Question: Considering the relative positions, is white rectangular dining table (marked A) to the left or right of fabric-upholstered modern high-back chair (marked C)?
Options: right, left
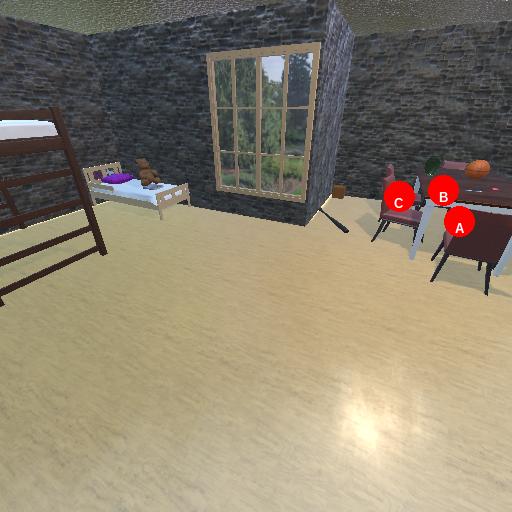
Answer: right